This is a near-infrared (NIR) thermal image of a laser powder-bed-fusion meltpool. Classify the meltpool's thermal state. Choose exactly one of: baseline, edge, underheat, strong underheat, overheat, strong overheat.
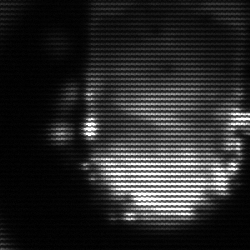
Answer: baseline